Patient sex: F
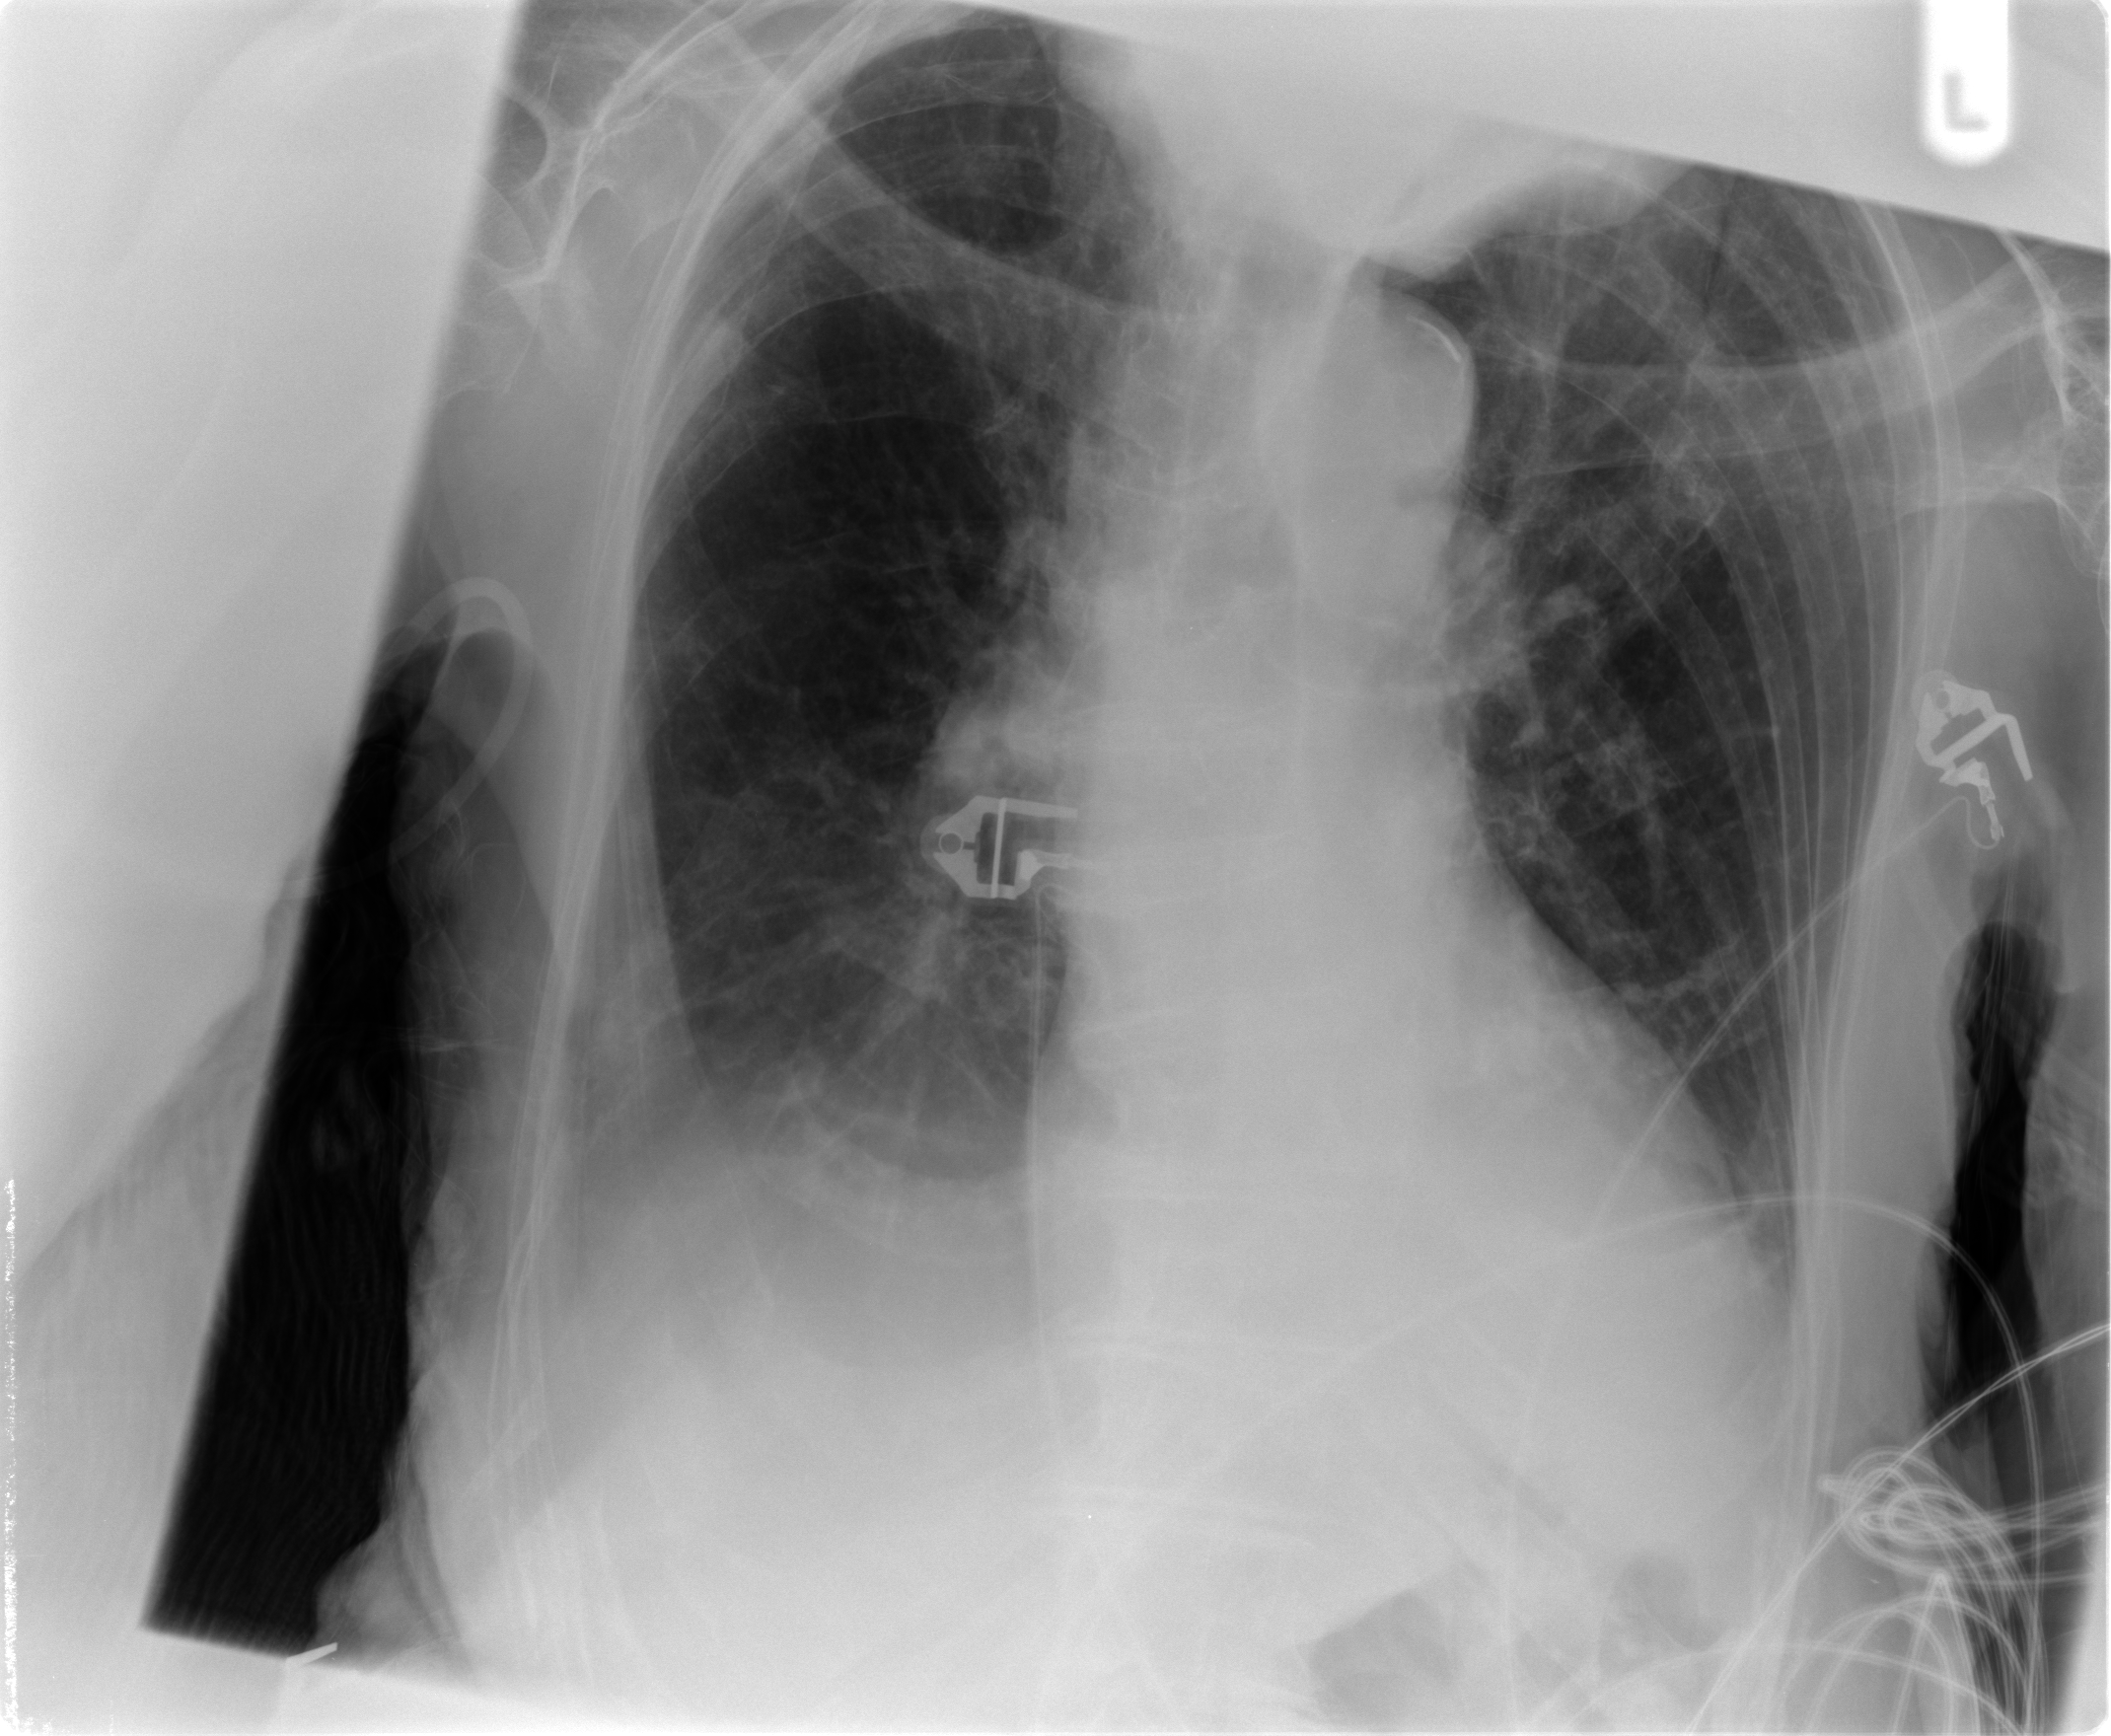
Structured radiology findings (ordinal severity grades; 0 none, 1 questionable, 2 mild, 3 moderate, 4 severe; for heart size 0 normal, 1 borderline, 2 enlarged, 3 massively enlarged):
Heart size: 1
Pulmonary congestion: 1
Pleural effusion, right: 2
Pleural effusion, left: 1
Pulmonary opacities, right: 2
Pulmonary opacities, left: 1
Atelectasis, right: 2
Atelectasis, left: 2